Question: I've created 5 rows in a TableLayout. I want to merge one item from that row with the one below it, something like this:
.
I want to do that programmatically. Is that possible and what is the best approach for this?
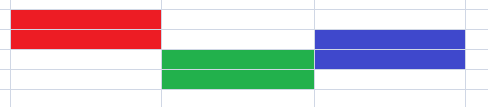
Answer: After lot of research, I programmatically add textviews in 5 linearLayouts. Every textview have his own onClick method and tag. In database, I put some values (height, width, etc) and tag value. In onCreate method, first grab all the date from database for one linearLayout and with cursor iterate over every textview if there is the one that need to be transformed. If that textview has to be larger in height, you set atribute android:visibility="gone" to the textviews below him. I leave the rest to your programming logic.